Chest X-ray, AP view. Patient: 33 years old, sex M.
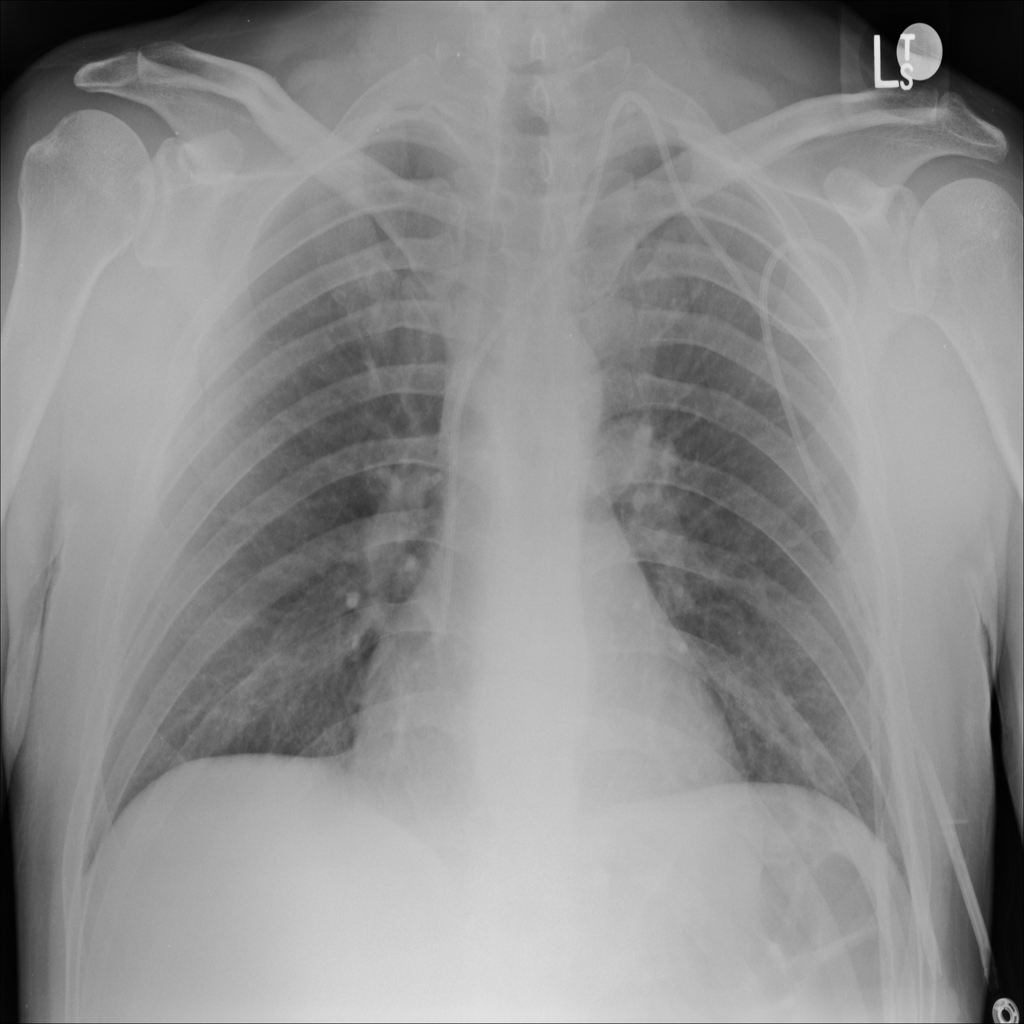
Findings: No Finding